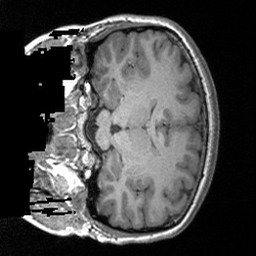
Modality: T1w
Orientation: coronal
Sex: female
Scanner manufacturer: siemens
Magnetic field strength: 3 T
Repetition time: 1.9 s
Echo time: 0.00252 s